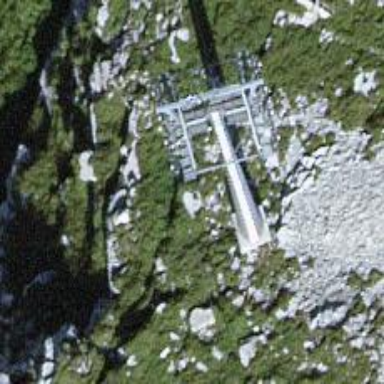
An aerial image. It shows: Pylon for aerialway.